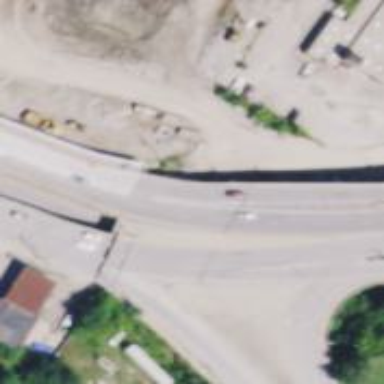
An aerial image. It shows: Viaduct bridge on trunk link highway.